Aerial crown-view tile of a tropical tree (Barro Colorado Island, Panama), acquired 20250217:
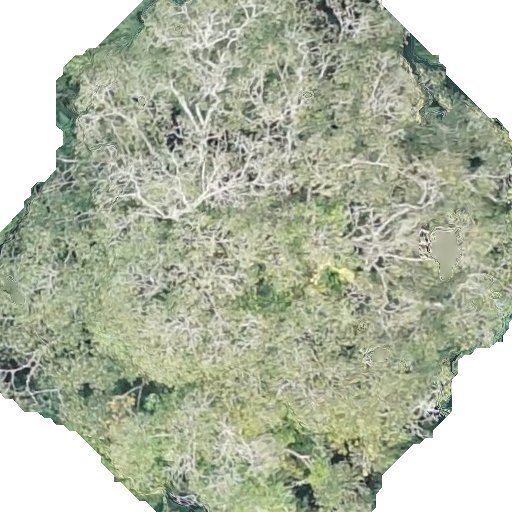
Species: Dipteryx oleifera
GBIF accepted scientific name: Dipteryx oleifera
Crown area: 336.409 m²